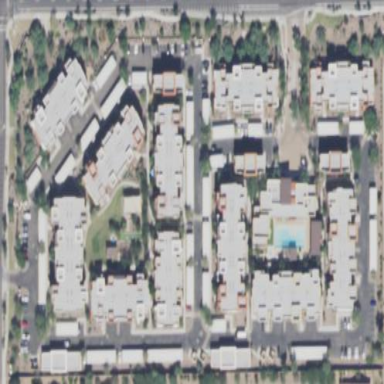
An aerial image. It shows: Residential area with apartments.